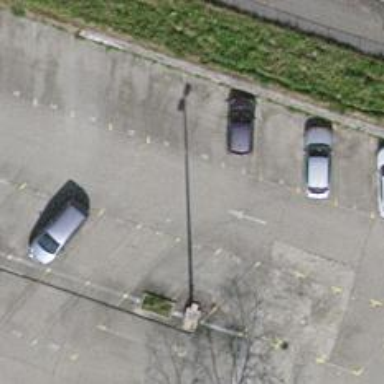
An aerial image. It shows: Car-sharing service available at this location.